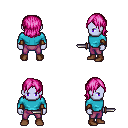
a pixel art fantasy rpg character, male body template, dark elf, purple skin, teal long-sleeve shirt, magenta pants, pink long bangs hairstyle, cloth bracers, brown shoes, dagger, four views (front, back, left, right), 2x2 character sprite sheet, small pixel art, hard edges, no anti-aliasing